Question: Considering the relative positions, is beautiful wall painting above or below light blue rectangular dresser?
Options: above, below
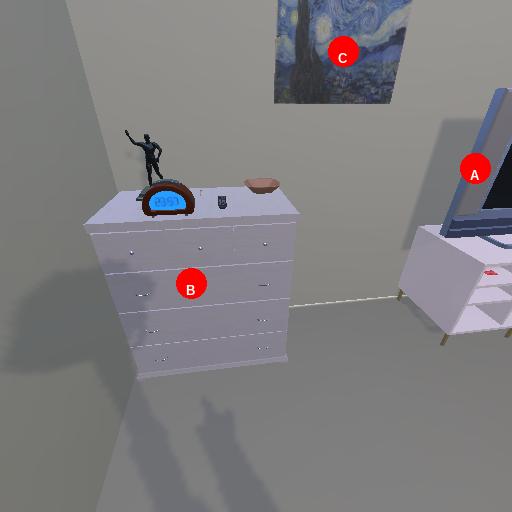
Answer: above